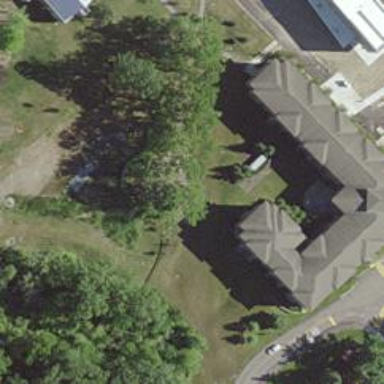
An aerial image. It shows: Dormitory building.